Question: I have a problem with imageswitcher to fit on screen. Please check PIC 1. There is still white on the edge of the screen. I want to achieve the effect in PIC 2. There is no empty space and imageswitcher perfect fit to screen. I can do this efect with imageView using:
'''
android:scaleType="centerCrop"
'''
but it looks doesn't works with imageSwitcher.
Thanks for any idea how to fix it.
Here is my XML code:
I added there but it didn't help.
'''
<?xml version="1.0" encoding="utf-8"?>
<RelativeLayout xmlns:android="http://schemas.android.com/apk/res/android"
xmlns:tools="http://schemas.android.com/tools"
android:layout_width="match_parent"
android:layout_height="match_parent"
android:orientation="vertical" >
<ImageSwitcher
android:id="@+id/imageswitcher"
android:layout_width="match_parent"
android:layout_height="match_parent"
android:scaleType="fitXY"
android:src="@drawable/it_intro1" >
</ImageSwitcher>
'''

finally it helped add this line of code:
'''
public View makeView() {
ImageView imageView = new ImageView(Introduction.this);
imageView.setScaleType(ImageView.ScaleType.FIT_XY);
LayoutParams params = new ImageSwitcher.LayoutParams(
LayoutParams.MATCH_PARENT, LayoutParams.MATCH_PARENT);
imageView.setLayoutParams(params);
return imageView;
}
'''
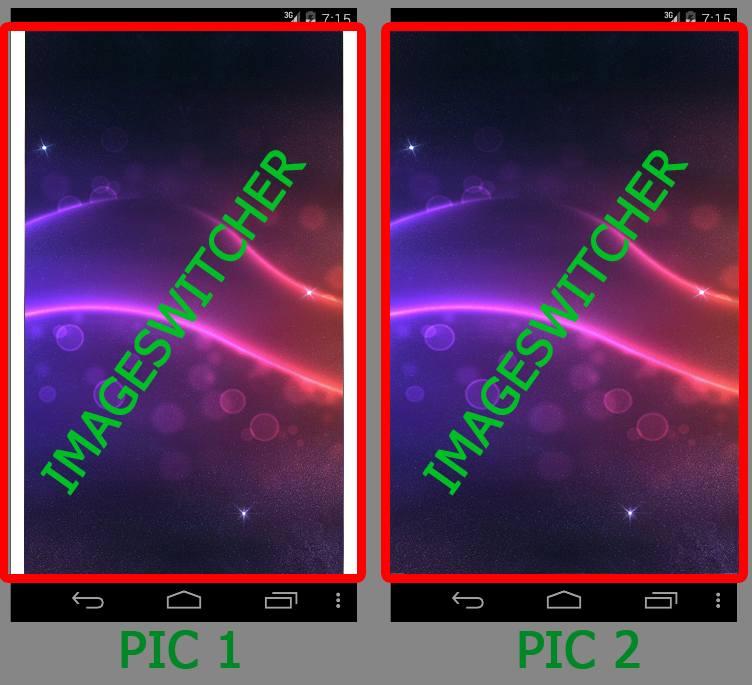
Answer: finally it helped add this line of code: imageView.setScaleType(ImageView.ScaleType.FIT_XY);
'''
public View makeView() {
ImageView imageView = new ImageView(Introduction.this);
imageView.setScaleType(ImageView.ScaleType.FIT_XY);
LayoutParams params = new ImageSwitcher.LayoutParams(
LayoutParams.MATCH_PARENT, LayoutParams.MATCH_PARENT);
imageView.setLayoutParams(params);
return imageView;
}
'''